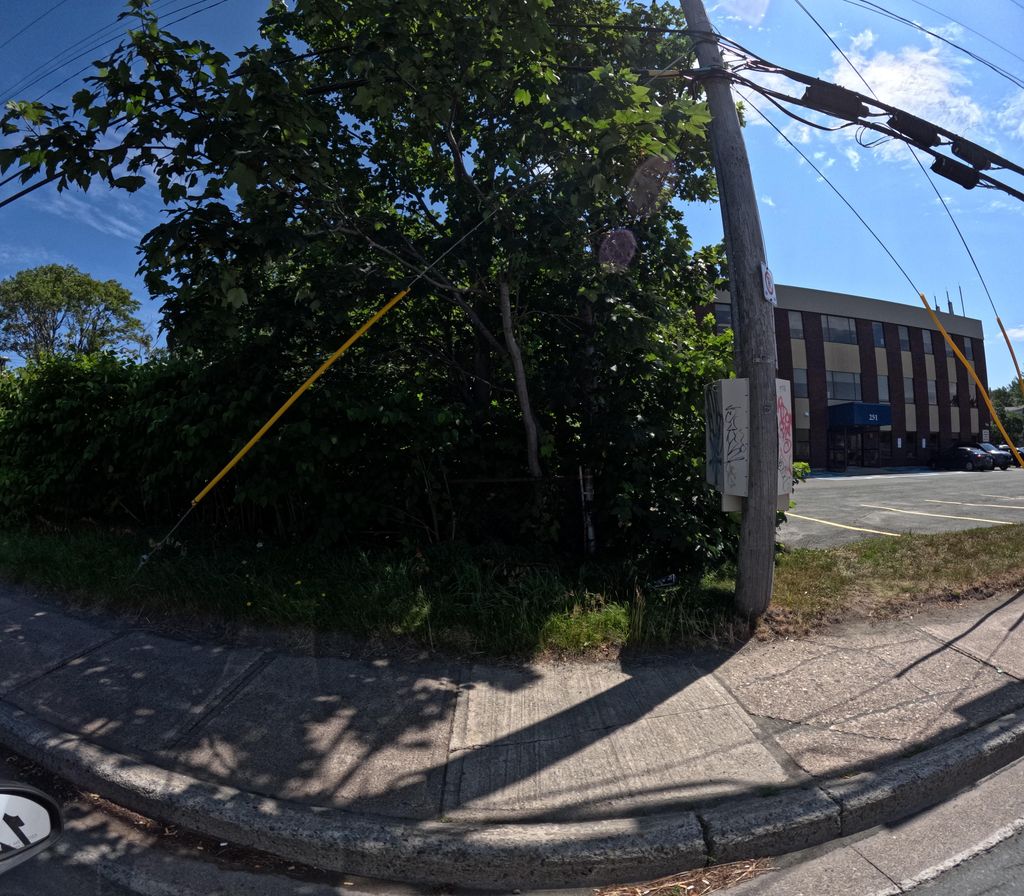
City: st_johns